Breast ultrasound image
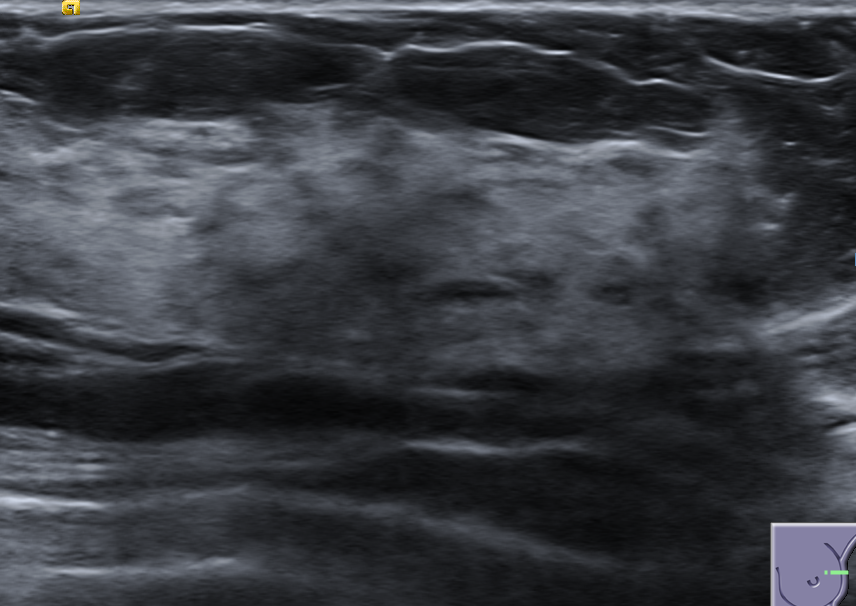
Diagnosis: normal